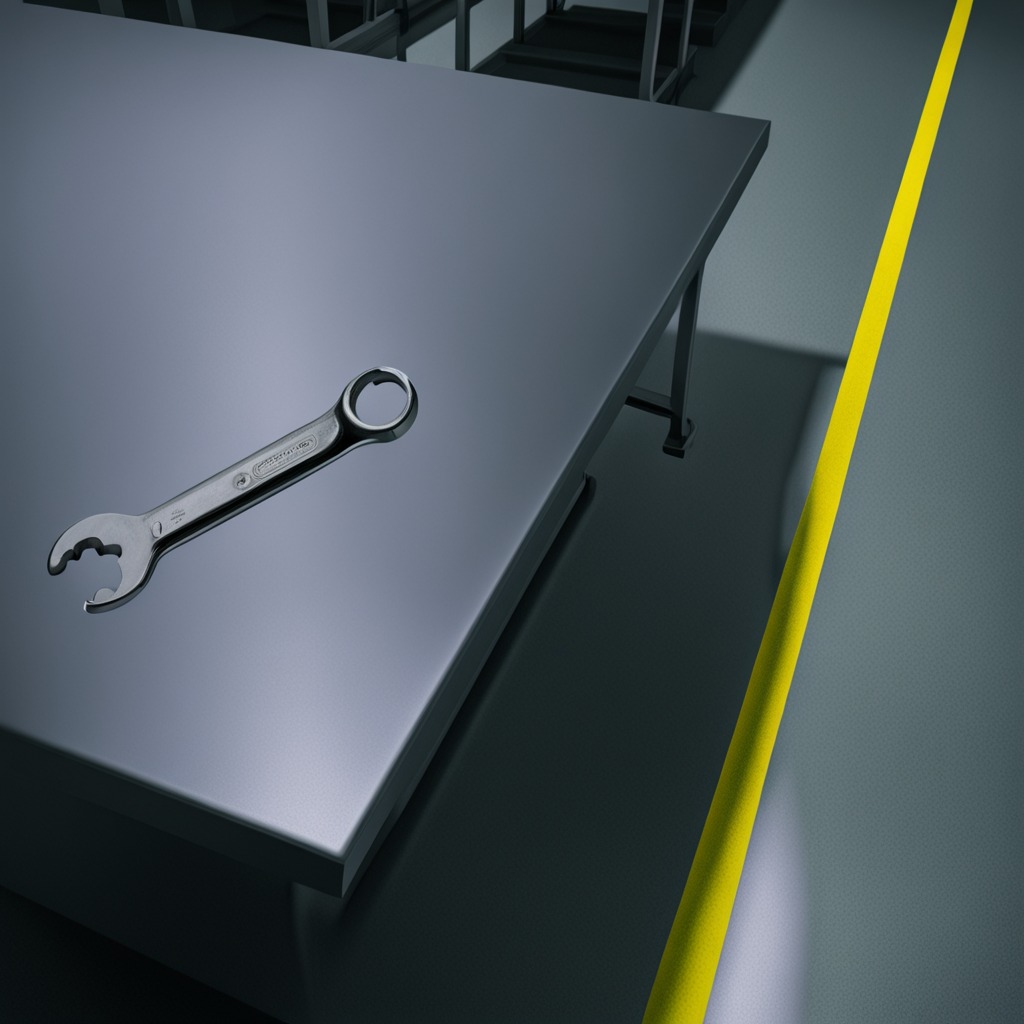
A wrench is lying on the table in the maintenance room.